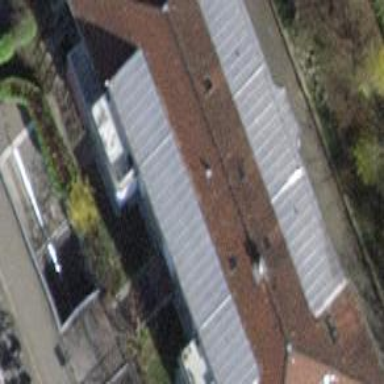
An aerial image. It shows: Building with hipped roof shape.